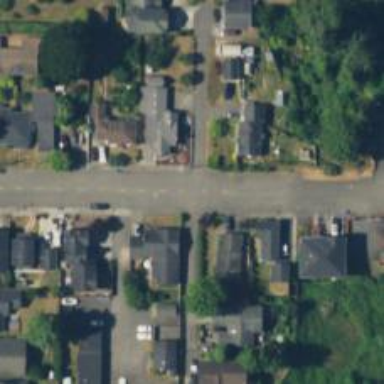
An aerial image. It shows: Alleyway designated as service road.